Interaction volume radius: 5 \u00c5
Interaction volume height: 20 \u00c5
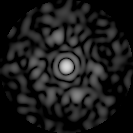
Disorder parameter: 0.8544